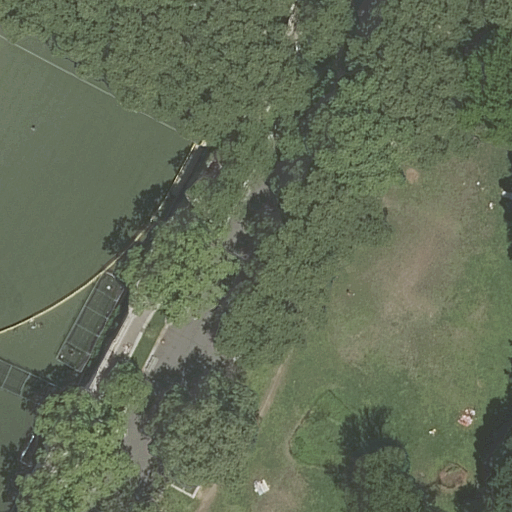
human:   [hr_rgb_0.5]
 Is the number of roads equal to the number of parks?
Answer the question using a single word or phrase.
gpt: yes

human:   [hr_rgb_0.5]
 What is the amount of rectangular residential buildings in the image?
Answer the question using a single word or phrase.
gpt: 0

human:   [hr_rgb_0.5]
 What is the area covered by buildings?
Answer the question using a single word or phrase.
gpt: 0m2

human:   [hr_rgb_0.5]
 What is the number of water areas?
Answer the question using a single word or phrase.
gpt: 0

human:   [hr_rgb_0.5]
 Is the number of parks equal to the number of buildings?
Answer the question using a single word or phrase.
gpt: no

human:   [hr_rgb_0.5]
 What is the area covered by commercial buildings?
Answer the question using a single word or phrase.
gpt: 0m2

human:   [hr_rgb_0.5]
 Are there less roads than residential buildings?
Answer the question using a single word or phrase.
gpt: no

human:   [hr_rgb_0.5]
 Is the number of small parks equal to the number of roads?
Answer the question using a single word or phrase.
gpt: no

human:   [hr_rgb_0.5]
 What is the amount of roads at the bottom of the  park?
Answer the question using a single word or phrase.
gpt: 1

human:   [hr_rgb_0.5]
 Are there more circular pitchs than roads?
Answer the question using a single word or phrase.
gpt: no

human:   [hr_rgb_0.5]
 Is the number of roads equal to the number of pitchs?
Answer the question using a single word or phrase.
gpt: no

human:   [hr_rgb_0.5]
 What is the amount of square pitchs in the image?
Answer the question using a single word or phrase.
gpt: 0

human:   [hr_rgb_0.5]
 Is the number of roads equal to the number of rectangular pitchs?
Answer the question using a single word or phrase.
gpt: yes

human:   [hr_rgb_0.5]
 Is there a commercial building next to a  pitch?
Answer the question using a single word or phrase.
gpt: no

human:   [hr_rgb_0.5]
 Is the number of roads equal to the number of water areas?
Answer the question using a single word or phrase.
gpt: no

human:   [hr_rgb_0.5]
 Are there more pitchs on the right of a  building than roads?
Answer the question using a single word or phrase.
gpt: no

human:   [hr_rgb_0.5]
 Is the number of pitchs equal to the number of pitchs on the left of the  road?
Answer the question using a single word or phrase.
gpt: yes

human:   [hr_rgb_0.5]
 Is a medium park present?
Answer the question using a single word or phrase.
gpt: no

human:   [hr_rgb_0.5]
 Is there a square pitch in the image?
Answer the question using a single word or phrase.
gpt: no

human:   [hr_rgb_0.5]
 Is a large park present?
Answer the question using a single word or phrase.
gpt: yes

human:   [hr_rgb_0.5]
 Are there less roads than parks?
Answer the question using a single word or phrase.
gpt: no

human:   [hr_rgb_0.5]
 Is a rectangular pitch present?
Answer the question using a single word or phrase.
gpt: yes

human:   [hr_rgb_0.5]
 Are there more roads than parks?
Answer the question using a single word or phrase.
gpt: no

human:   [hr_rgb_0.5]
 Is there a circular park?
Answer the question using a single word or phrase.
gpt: no

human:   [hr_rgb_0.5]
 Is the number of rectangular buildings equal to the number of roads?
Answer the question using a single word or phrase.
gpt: no

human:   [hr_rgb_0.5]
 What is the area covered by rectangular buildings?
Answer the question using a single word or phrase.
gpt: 0m2

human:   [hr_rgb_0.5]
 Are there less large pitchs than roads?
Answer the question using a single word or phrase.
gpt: no

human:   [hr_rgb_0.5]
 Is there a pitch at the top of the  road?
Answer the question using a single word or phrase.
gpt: no

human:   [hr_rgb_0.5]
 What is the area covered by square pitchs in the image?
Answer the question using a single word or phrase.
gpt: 0m2

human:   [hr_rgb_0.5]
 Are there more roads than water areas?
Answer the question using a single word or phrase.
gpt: yes

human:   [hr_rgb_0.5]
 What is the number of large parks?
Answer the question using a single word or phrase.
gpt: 1

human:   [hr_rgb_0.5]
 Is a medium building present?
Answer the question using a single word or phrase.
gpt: no

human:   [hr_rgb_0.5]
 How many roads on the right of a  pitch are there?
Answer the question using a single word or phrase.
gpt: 1

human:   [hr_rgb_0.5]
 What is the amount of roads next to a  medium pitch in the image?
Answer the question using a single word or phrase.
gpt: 0

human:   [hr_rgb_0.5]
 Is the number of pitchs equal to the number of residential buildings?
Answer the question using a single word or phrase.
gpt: no

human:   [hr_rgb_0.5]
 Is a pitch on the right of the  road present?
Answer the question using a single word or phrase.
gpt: no